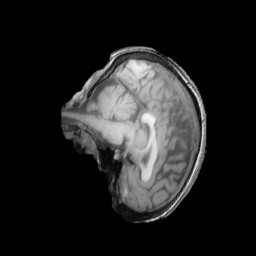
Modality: T1w
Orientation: sagittal
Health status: ill
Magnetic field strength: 3 T